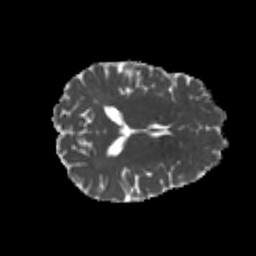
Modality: MD
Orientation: axial
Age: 23
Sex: male
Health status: healthy
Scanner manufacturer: philips
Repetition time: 7.393 s
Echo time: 0.08599 s